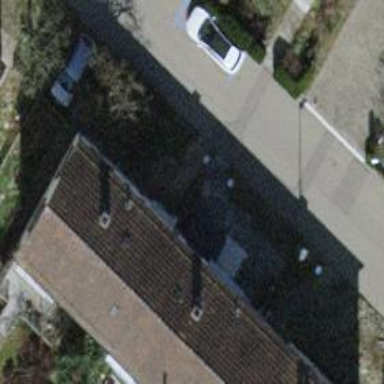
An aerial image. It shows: Gabled-roof house with tile roofing.